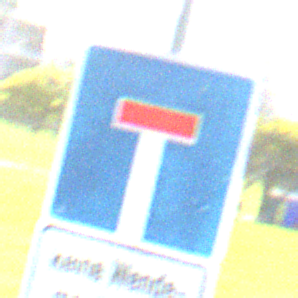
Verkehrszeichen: Sackgasse
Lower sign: HinweisGeaenderteVorfahrtVerkehrsfuehrungVerkehrsregelung3
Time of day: MorningAfternoon
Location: Outdoor (Suburban)
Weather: PartlyCloudy
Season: NotSpecified
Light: Natural